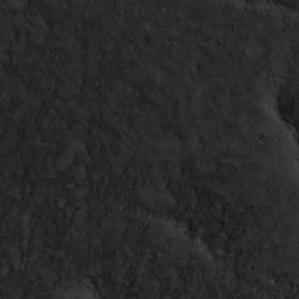
Label: non_frost